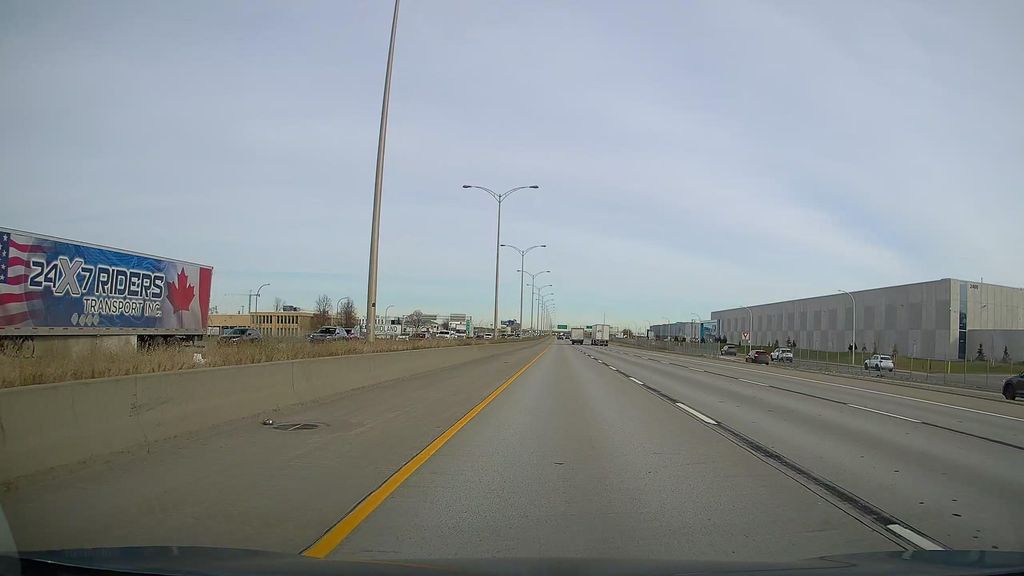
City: montreal